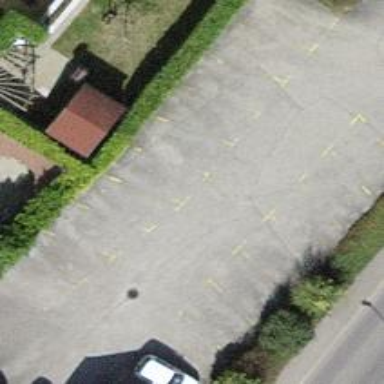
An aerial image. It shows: Asphalt parking area.